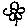
Label: flower